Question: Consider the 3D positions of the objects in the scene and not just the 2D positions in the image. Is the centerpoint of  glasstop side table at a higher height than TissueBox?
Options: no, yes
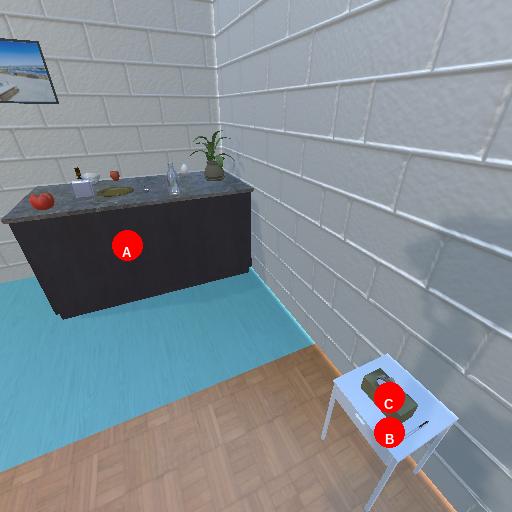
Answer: no